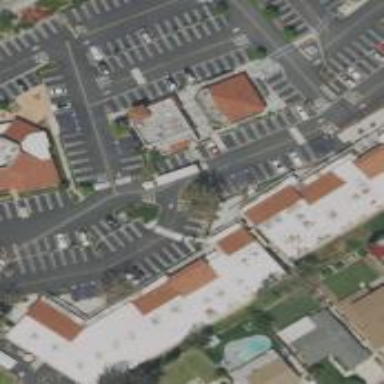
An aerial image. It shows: Retail building.